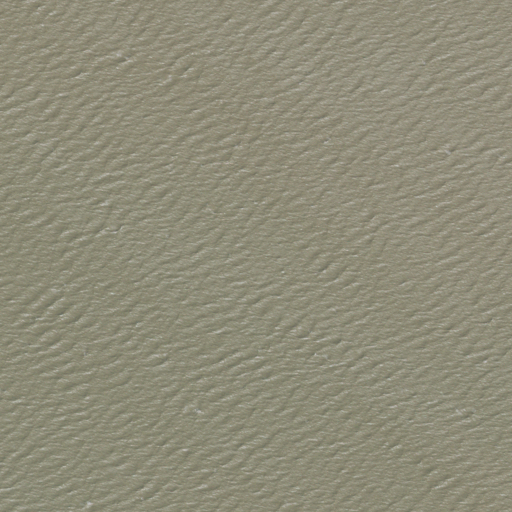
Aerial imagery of bar in Texas named Halfmoon Reef containing only open water